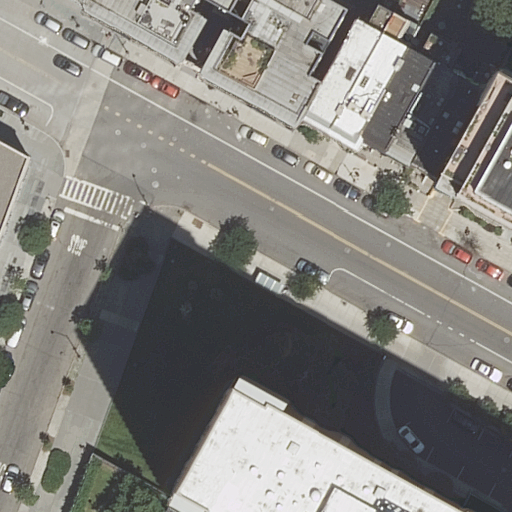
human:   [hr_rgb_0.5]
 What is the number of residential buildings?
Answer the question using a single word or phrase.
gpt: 10

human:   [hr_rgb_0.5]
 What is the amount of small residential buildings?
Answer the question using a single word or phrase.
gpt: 1

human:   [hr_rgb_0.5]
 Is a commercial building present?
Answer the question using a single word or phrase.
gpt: no

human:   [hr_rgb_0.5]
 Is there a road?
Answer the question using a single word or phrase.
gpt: yes

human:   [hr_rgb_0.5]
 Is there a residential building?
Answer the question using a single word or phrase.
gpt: yes

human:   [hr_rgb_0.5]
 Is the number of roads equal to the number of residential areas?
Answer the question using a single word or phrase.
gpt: no

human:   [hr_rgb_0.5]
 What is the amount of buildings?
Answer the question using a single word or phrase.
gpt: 10

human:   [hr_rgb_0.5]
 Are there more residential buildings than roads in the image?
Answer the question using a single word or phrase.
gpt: yes

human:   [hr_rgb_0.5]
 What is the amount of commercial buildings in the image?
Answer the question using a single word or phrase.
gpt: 0

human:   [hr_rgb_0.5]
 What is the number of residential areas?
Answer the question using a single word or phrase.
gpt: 1

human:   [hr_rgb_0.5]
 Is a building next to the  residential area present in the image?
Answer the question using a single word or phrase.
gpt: yes

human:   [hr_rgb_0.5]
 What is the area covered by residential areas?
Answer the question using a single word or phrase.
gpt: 6602m2

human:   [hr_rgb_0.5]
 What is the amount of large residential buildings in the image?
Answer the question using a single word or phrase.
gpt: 3

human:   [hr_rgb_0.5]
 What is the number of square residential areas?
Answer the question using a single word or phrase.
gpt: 0

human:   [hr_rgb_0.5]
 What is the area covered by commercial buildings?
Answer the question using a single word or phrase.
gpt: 0m2

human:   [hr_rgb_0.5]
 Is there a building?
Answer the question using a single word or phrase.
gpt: yes

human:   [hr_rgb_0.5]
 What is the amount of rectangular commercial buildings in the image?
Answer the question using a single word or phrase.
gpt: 0

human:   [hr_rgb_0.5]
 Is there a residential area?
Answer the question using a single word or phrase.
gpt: yes

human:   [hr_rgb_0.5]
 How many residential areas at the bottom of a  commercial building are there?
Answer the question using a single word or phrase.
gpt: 0

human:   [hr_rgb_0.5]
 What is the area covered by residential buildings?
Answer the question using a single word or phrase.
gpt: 6180m2

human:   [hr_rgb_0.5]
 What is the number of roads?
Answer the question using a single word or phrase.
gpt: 3

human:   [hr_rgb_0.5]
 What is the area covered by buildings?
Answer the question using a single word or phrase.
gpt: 6180m2

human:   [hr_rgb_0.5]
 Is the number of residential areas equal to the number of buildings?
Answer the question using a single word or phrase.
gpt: no

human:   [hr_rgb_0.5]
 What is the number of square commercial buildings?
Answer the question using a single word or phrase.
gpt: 0

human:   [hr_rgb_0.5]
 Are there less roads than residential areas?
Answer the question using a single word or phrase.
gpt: no

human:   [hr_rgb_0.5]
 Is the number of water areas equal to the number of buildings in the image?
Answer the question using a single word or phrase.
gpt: no

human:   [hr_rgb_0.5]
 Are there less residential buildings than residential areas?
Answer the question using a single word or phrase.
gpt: no

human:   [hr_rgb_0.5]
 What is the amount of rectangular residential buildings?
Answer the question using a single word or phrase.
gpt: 3

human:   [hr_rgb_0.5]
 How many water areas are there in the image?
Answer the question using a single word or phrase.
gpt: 0

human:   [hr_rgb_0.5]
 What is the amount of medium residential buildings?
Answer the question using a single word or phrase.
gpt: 6

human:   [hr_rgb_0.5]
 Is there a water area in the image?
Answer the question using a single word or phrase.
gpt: no

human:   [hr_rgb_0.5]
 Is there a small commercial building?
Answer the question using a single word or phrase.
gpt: no

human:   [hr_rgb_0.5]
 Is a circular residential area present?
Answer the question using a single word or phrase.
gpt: no

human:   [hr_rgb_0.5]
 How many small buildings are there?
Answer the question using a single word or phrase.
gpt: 1

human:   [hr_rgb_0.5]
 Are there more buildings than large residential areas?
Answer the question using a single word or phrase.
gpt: yes

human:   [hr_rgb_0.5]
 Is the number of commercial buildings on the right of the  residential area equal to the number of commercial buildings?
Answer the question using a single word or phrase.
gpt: yes

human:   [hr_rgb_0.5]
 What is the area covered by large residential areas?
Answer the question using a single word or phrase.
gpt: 6602m2

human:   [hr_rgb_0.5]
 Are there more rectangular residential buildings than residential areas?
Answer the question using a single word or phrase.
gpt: yes

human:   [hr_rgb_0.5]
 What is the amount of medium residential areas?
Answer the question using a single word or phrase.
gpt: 0

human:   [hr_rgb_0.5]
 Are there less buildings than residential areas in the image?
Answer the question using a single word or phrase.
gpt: no

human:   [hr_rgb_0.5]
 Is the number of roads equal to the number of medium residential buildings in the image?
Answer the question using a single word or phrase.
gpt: no

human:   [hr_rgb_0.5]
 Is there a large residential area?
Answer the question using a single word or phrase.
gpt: yes

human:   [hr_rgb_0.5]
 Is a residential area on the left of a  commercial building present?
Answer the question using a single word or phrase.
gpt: no

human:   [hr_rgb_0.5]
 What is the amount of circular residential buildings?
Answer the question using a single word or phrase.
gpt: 0

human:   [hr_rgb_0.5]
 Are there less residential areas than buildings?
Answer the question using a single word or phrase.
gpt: yes

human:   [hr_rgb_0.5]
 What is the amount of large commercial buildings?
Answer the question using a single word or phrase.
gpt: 0

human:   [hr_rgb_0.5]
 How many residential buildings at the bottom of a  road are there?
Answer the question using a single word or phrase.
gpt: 1

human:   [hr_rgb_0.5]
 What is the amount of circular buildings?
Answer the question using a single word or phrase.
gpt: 0

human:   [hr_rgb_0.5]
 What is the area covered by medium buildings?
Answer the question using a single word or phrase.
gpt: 1010m2

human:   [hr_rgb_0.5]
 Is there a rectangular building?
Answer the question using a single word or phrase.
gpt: yes

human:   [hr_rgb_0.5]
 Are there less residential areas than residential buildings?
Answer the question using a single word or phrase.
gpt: yes

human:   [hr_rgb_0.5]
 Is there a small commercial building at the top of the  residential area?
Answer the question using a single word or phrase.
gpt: no

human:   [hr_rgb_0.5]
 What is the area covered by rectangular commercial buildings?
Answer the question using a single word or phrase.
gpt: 0m2

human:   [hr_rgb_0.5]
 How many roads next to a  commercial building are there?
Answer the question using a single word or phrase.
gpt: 0

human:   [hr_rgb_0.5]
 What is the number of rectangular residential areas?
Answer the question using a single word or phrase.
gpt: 1

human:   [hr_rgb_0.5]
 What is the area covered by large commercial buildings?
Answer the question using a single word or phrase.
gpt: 0m2

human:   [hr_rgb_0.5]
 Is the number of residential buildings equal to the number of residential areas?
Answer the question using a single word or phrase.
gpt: no

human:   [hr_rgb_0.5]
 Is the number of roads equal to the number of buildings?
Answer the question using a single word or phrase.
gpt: no

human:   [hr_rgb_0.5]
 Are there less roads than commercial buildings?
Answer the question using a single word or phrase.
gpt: no

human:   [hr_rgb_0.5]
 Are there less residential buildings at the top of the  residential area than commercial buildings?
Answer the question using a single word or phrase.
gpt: no

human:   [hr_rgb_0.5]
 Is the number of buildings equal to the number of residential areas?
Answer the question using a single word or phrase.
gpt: no

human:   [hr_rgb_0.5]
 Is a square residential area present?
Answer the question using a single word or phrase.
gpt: no

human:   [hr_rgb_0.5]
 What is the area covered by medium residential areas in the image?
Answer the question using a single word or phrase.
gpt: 0m2

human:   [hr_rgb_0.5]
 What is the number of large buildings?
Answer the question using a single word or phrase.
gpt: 3